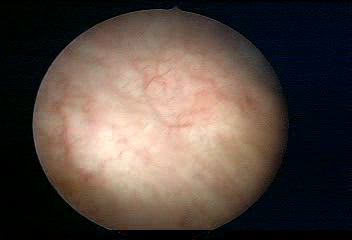
Modality: WLC
Class: Normal mucosa
Bladder cancer association: No